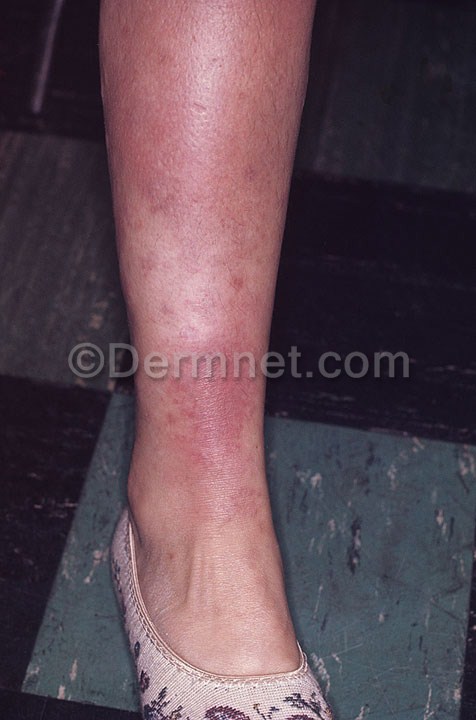
Disease: Vasculitis Photos